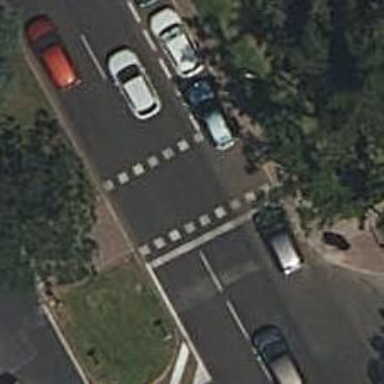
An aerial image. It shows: Crossing with traffic signals.